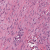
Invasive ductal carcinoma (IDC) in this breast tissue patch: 1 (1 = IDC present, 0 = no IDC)